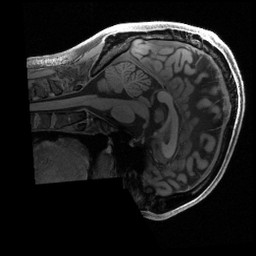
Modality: T1w
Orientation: sagittal
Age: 25
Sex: male
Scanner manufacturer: siemens
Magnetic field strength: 3 T
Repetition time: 2.4 s
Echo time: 0.00222 s